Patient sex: M
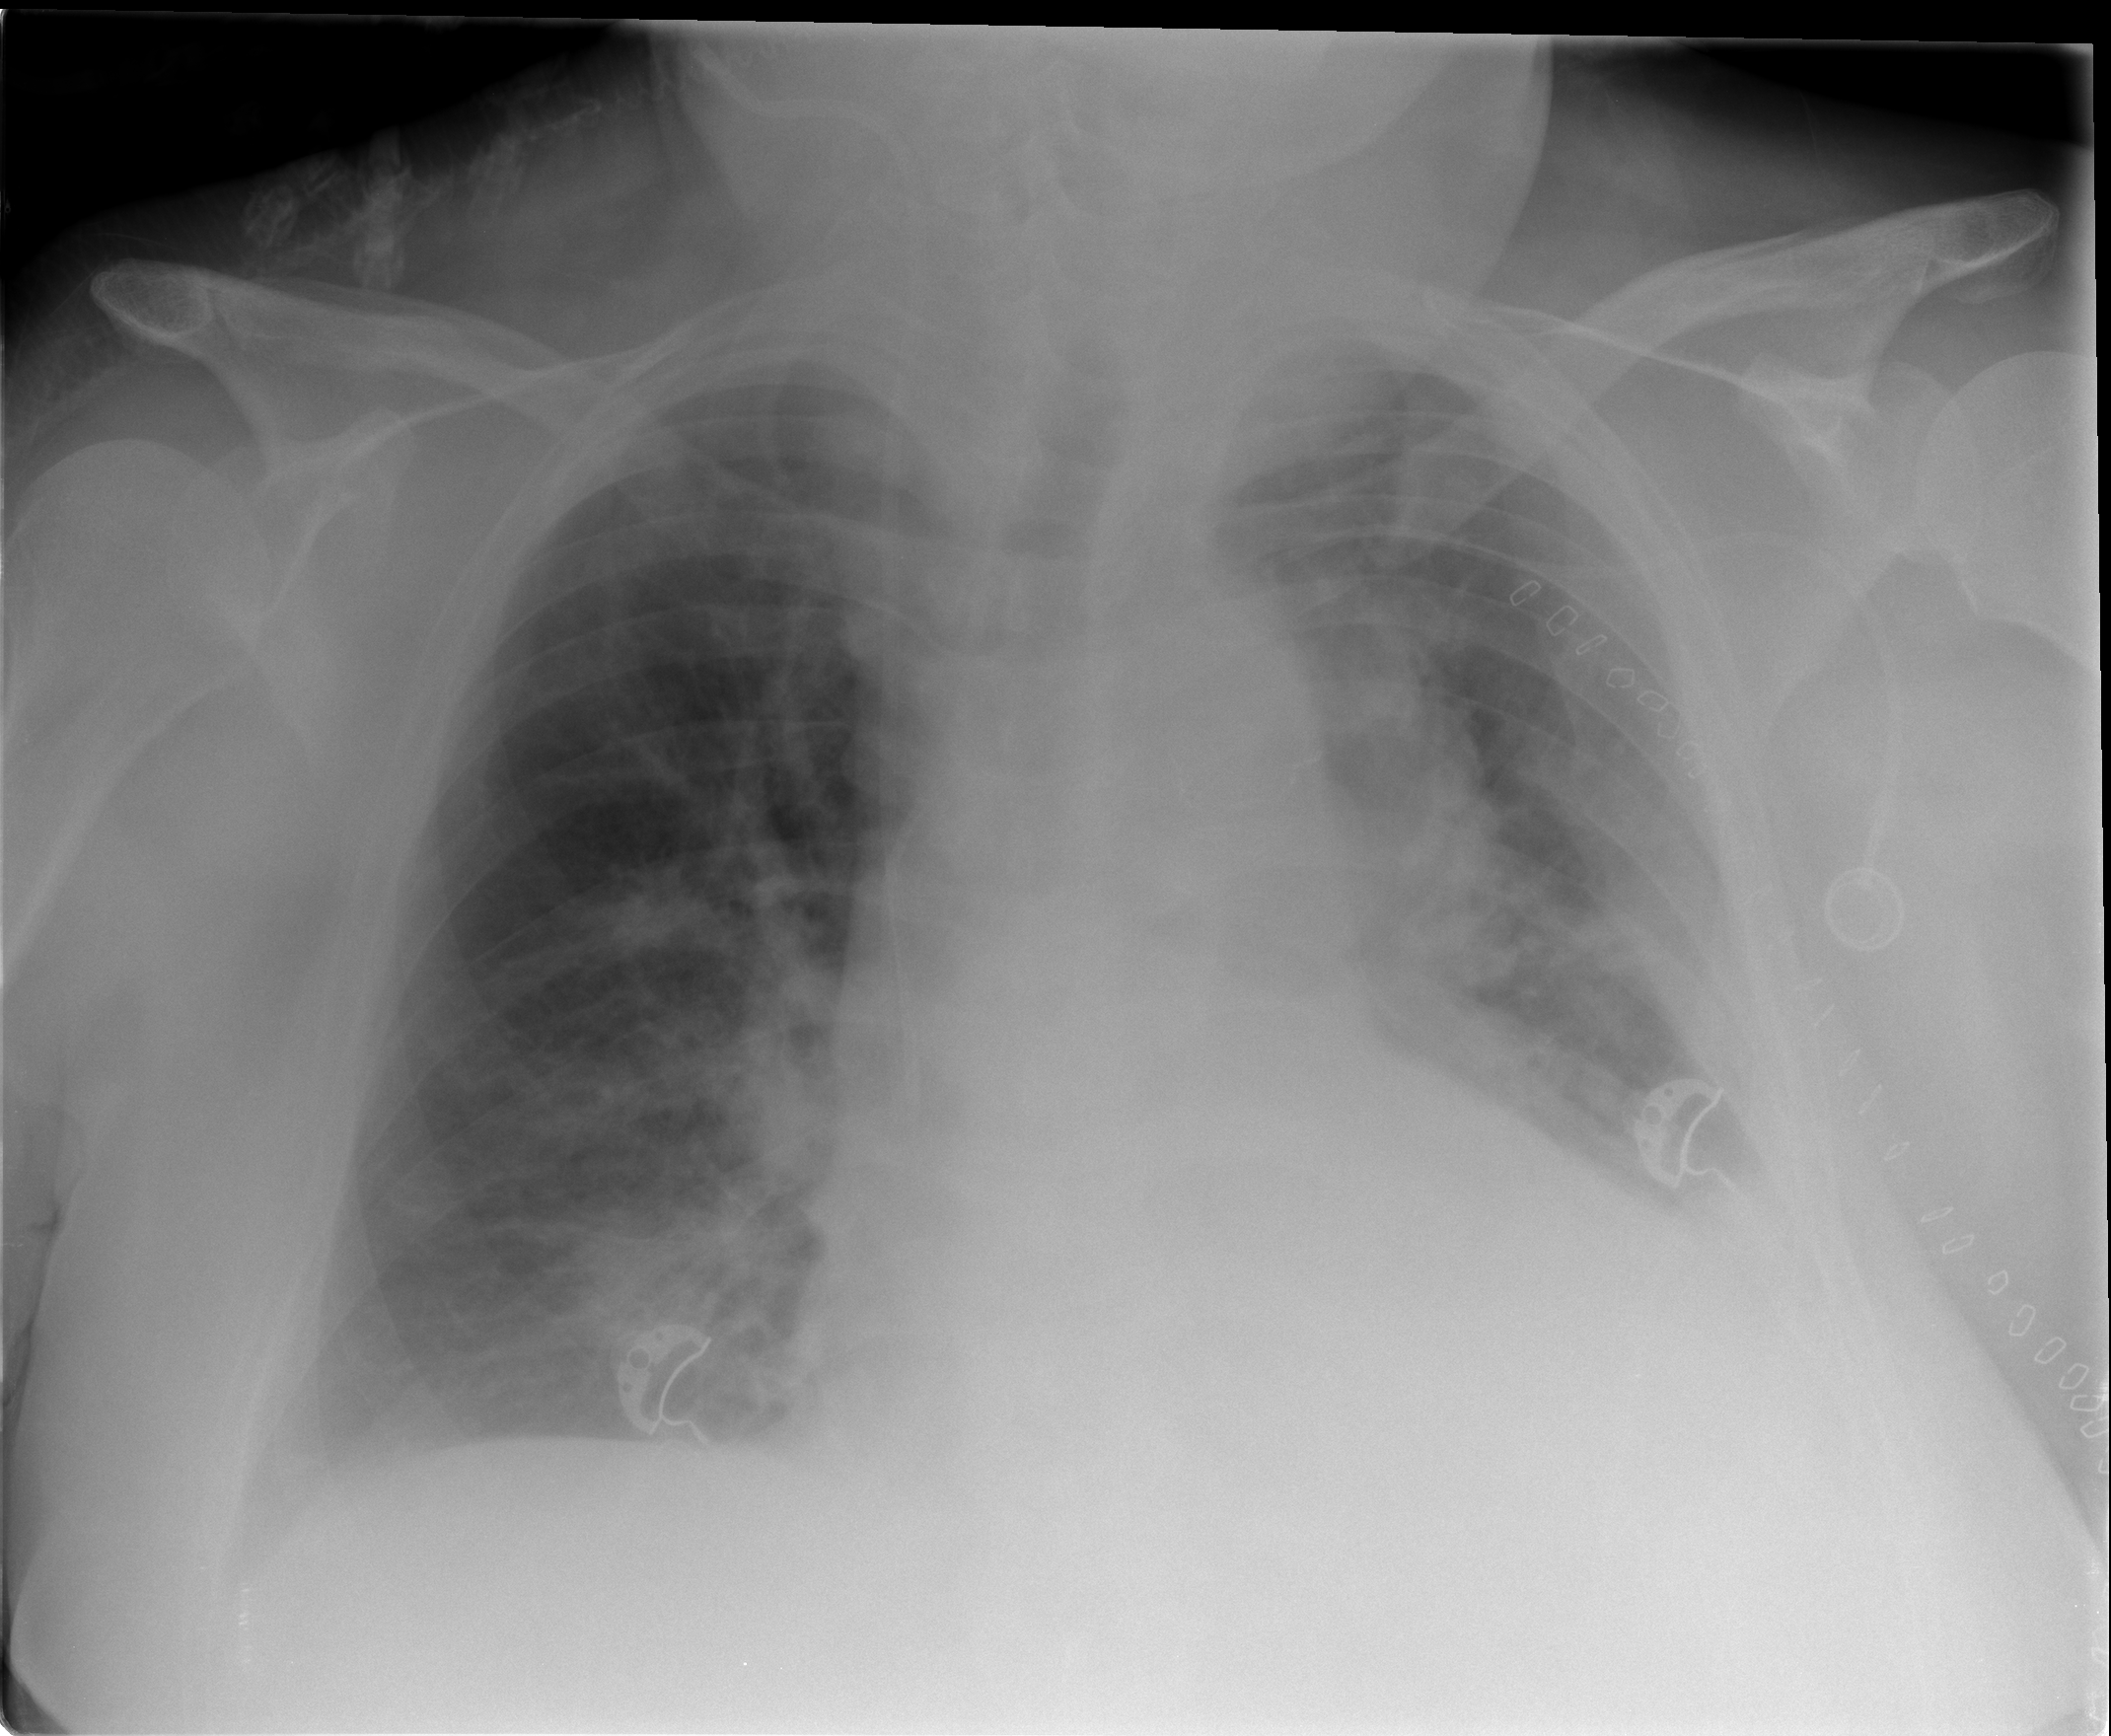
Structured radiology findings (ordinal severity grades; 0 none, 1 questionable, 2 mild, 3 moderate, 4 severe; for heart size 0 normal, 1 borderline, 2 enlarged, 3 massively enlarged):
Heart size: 2
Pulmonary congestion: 2
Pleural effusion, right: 2
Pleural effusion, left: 2
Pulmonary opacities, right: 0
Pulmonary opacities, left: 0
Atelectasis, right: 2
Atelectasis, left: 2